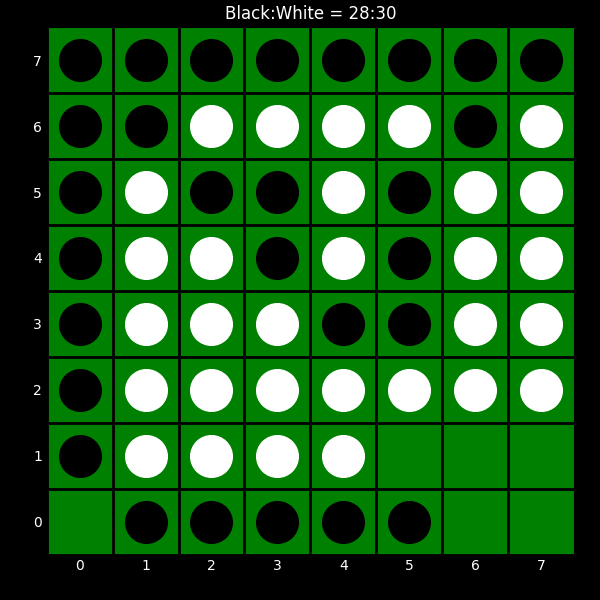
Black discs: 28
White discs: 30